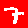
Digit: 7